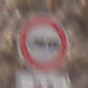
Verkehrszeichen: VerbotLastkraftwagenMitAnhaenger
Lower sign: ZeitangabenMitBeschraenkungAufWochentage9
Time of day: Midday
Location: Outdoor (Urban)
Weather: PartlyCloudy
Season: NotSpecified
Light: Natural